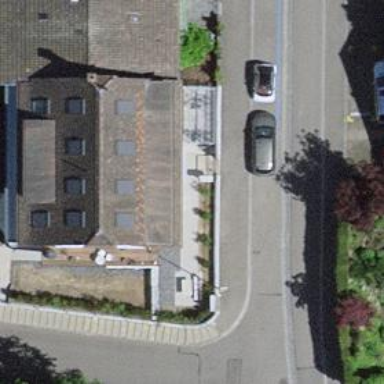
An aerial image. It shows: View of apartment building.